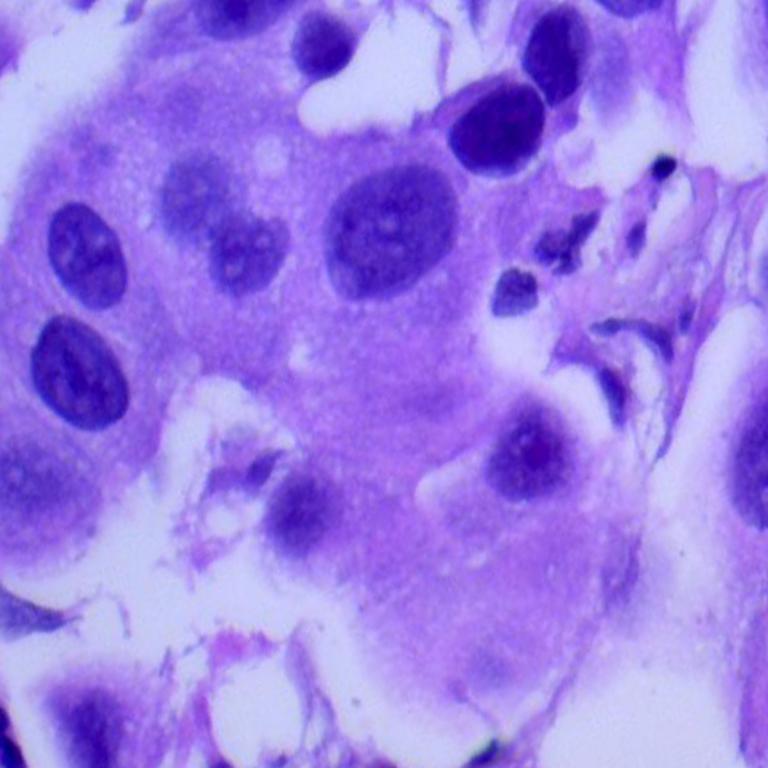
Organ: lung
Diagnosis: adenocarcinomas